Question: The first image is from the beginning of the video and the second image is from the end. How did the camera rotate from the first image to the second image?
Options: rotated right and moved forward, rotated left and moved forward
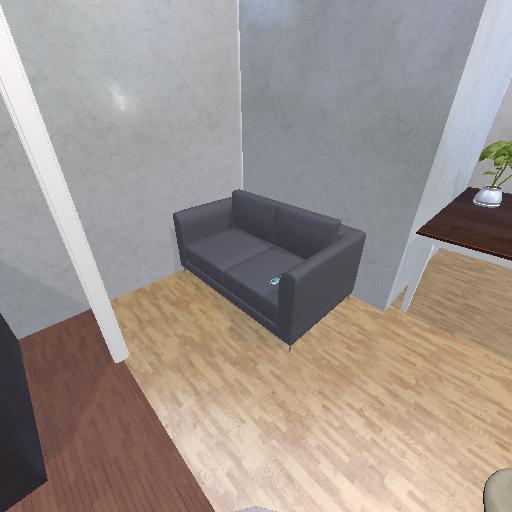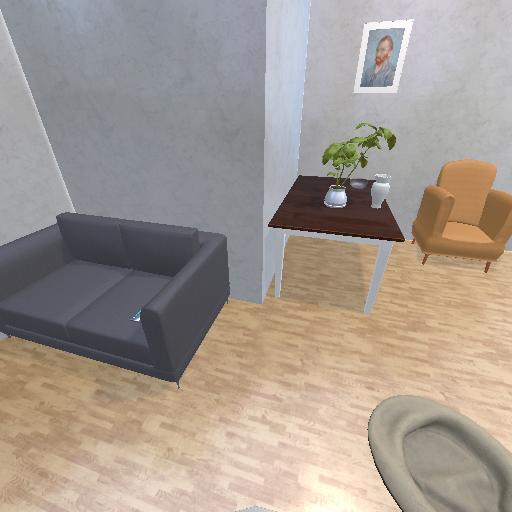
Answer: rotated right and moved forward